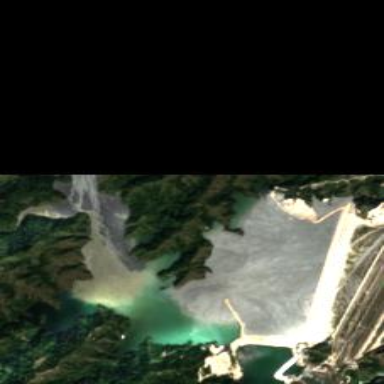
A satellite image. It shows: Tailings reservoir with water.